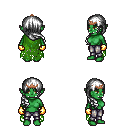
a pixel art fantasy rpg character, female body template, orc, green skin, green tattered cape, metal pants, white right-swept hairstyle, bronze tiara, gold gloves, four views (front, back, left, right), 2x2 character sprite sheet, small pixel art, hard edges, no anti-aliasing